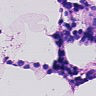
Metastatic tissue present: no